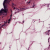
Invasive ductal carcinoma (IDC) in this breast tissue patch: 0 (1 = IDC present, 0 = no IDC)